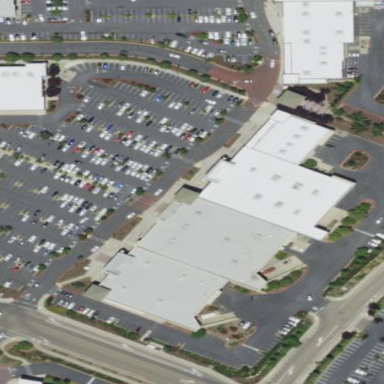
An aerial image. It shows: Department store building.